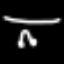
Label: line